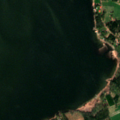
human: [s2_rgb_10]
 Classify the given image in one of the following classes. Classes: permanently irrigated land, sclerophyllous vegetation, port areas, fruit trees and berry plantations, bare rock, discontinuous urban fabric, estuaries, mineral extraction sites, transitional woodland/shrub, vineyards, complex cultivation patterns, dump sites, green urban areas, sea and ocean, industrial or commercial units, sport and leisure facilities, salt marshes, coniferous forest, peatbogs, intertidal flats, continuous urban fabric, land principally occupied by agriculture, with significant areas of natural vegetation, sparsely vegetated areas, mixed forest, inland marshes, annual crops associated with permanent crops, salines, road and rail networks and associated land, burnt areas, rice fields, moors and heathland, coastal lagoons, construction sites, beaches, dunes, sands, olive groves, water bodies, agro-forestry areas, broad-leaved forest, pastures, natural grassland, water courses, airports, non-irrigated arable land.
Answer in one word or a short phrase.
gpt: mixed forest, water bodies